Interaction volume radius: 10 \u00c5
Interaction volume height: 15 \u00c5
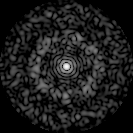
Disorder parameter: 0.8544